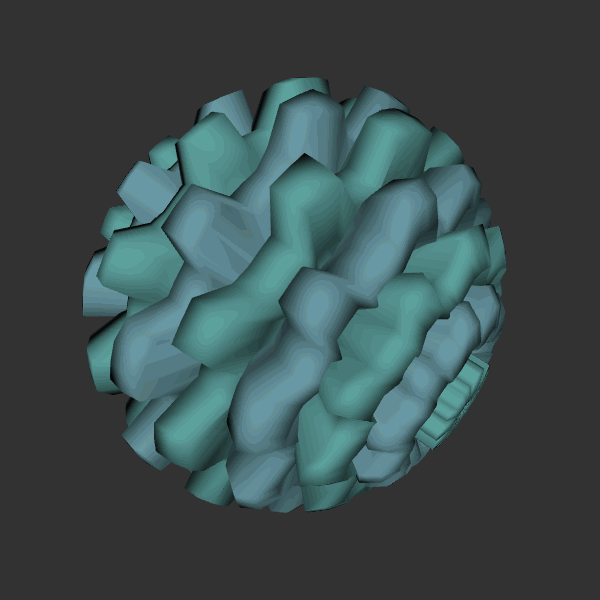
Background: dark